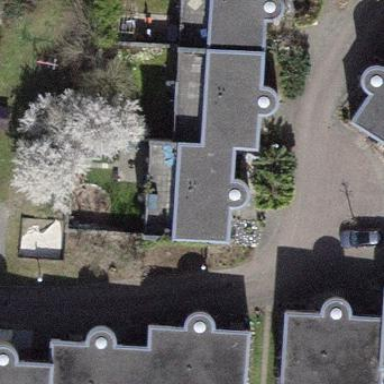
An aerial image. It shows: Simple house.